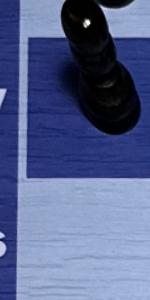
Label: Empty